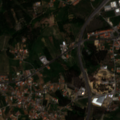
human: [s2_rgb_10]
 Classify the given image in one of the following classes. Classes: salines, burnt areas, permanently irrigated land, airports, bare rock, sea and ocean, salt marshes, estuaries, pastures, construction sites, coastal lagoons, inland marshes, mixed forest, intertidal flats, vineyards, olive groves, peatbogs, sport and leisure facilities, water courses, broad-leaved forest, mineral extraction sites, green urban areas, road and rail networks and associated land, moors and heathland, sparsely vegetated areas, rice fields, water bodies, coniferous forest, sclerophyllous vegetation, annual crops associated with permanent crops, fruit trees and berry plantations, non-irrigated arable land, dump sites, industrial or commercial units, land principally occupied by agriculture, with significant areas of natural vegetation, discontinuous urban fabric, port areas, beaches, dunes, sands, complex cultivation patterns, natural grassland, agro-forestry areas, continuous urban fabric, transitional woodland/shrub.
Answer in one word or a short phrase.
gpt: discontinuous urban fabric, industrial or commercial units, vineyards, complex cultivation patterns, coniferous forest